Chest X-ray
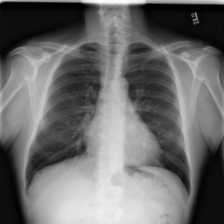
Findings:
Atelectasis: negative
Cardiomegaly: negative
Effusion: negative
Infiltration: negative
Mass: negative
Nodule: negative
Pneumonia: negative
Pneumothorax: negative
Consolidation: negative
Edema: negative
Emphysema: negative
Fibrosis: negative
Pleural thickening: negative
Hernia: negative